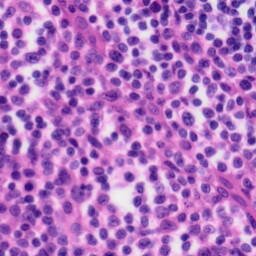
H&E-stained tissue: Tonsil